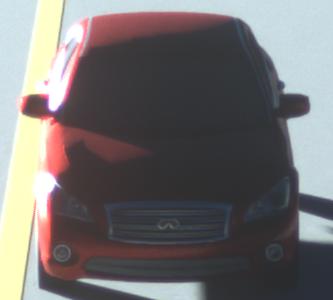
Make: Infiniti
Model: M 37
Detailed model: M (Y51)
Model produced from: 2010/10
Model produced until: 2013/11
Doors: 4
Color: red
Road condition: dry road
Daytime: sunrise or sunset
Contrast: high contrast